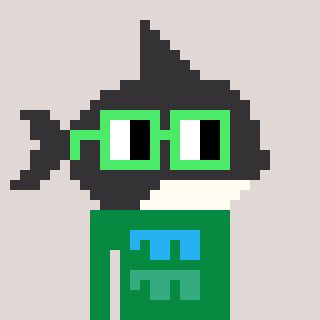
a pixel art character with square light green glasses, a orca-shaped head and a green-colored body on a warm background